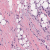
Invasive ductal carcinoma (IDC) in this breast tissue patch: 1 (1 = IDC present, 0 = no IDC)